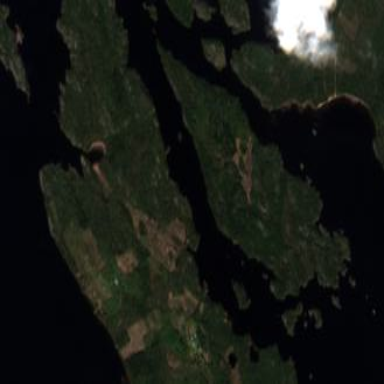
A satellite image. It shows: Island nature reserve with woodland surroundings.